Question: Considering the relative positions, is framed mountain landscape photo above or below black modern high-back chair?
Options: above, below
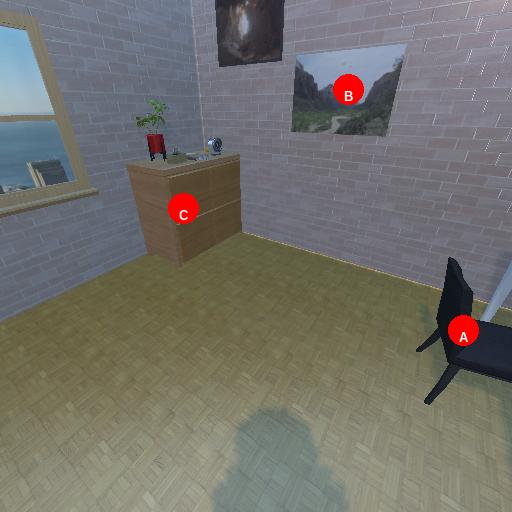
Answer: above